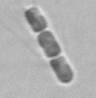
Label: Chaetoceros_subtilis